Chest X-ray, PA view. Patient: 84 years old, sex F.
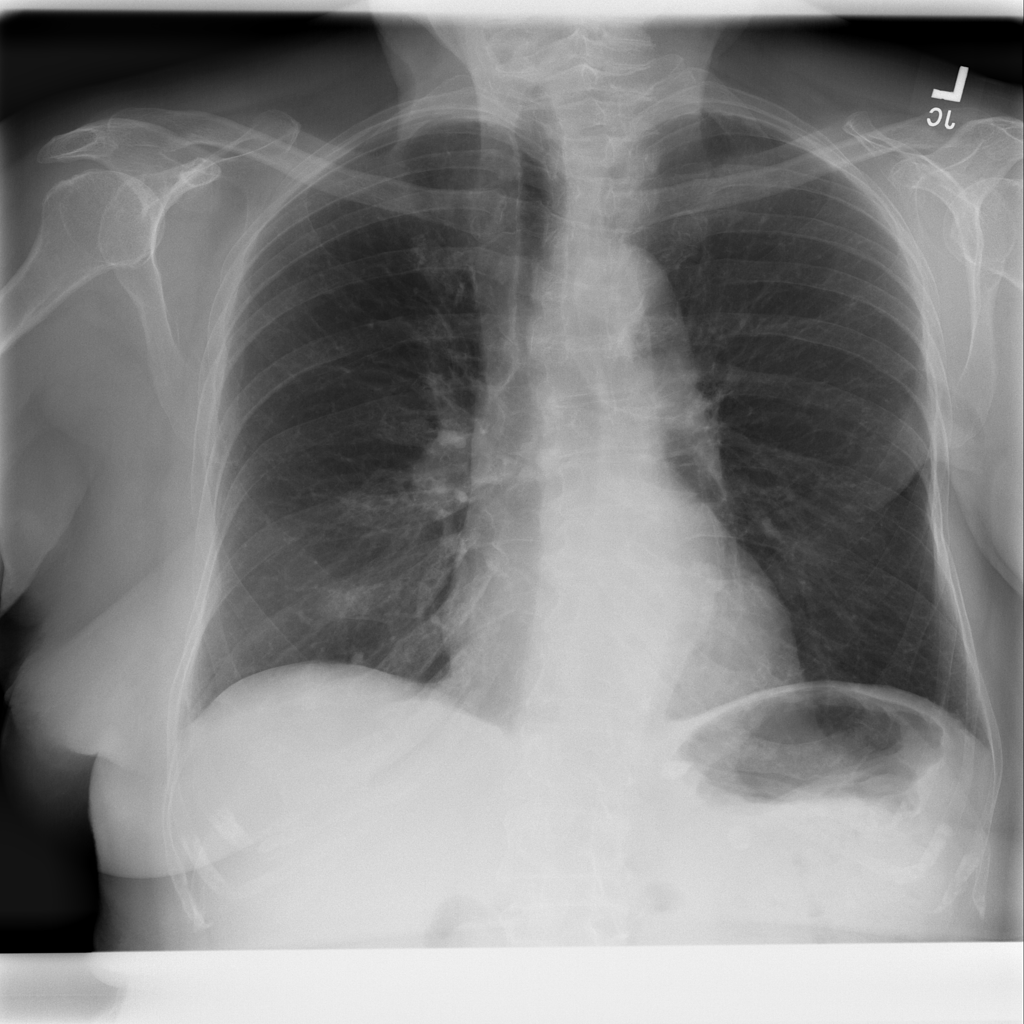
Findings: No Finding